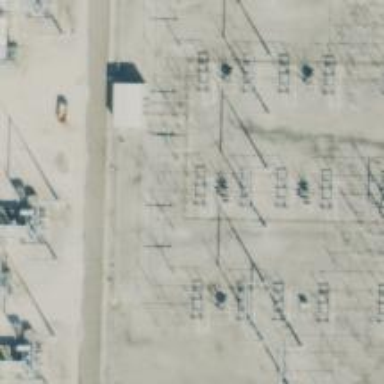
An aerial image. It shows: Switch used for power control.